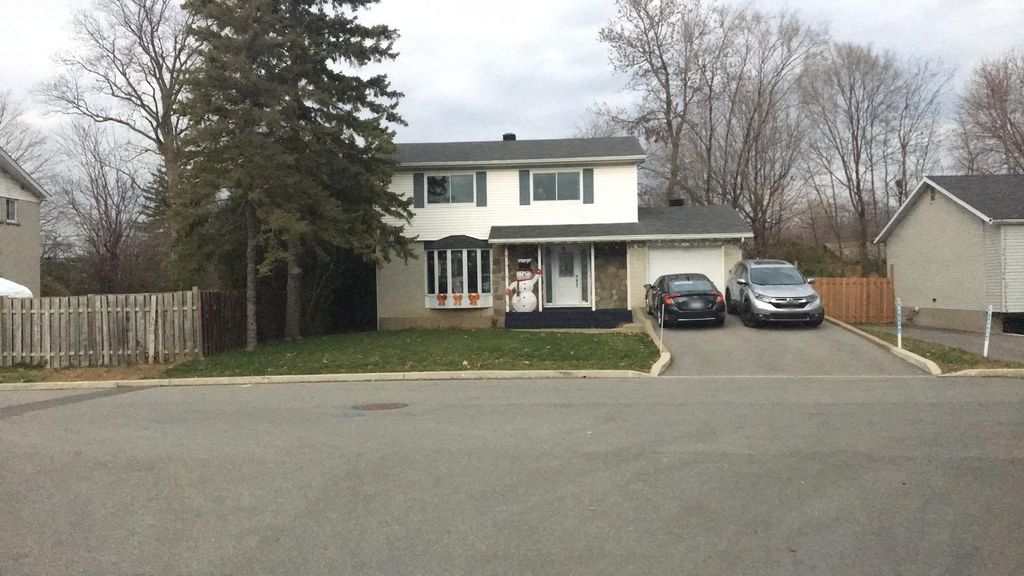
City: montreal